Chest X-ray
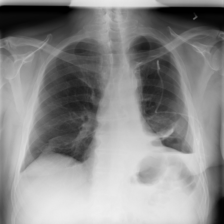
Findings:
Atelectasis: negative
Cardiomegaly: negative
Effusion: negative
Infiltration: negative
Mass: negative
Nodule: negative
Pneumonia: negative
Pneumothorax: negative
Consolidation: negative
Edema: negative
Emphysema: negative
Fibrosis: negative
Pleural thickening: negative
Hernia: negative